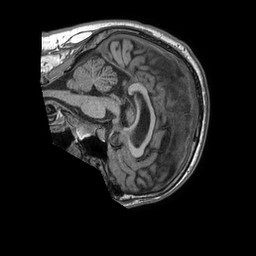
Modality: T1w
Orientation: sagittal
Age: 47
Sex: male
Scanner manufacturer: philips
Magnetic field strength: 1.5 T
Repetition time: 0.00772 s
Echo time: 0.003566 s